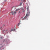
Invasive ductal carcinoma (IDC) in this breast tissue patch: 0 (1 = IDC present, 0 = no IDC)